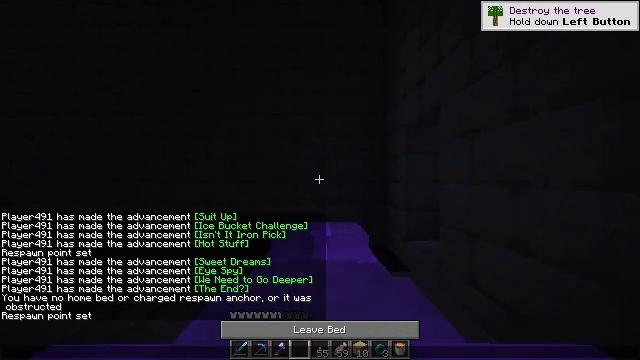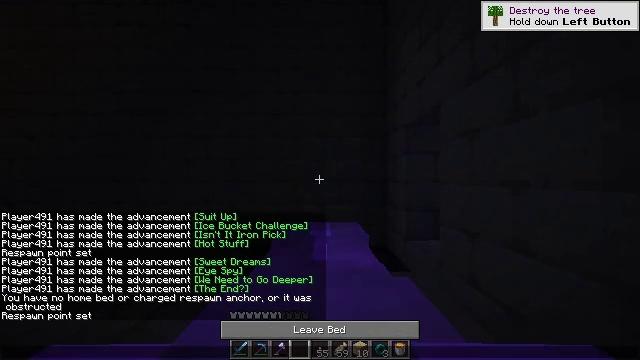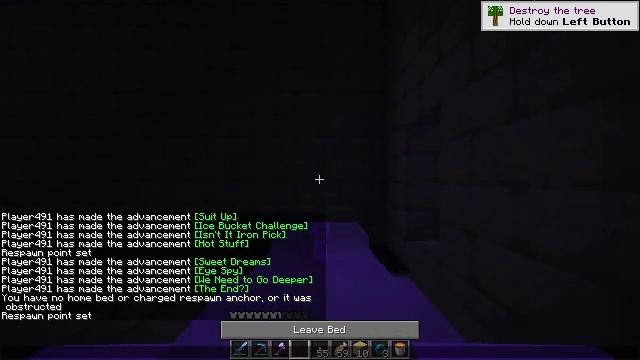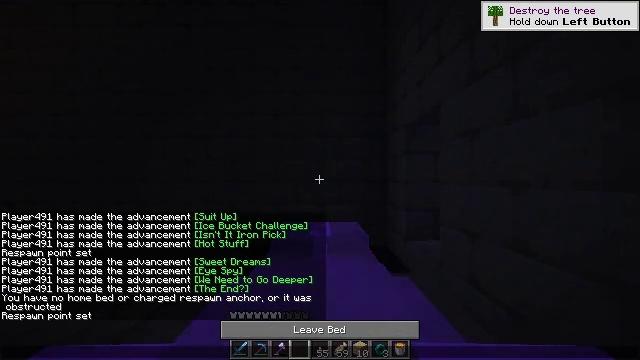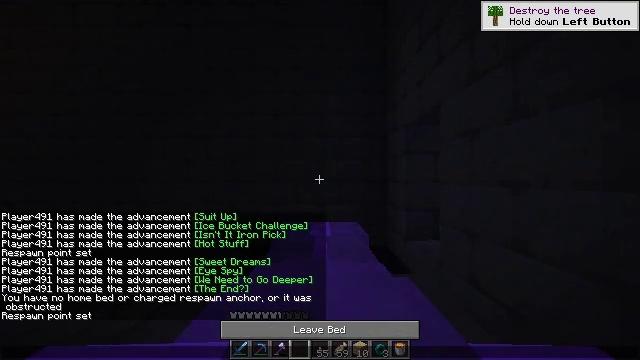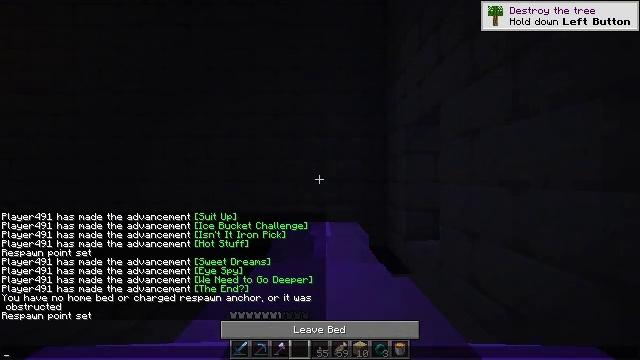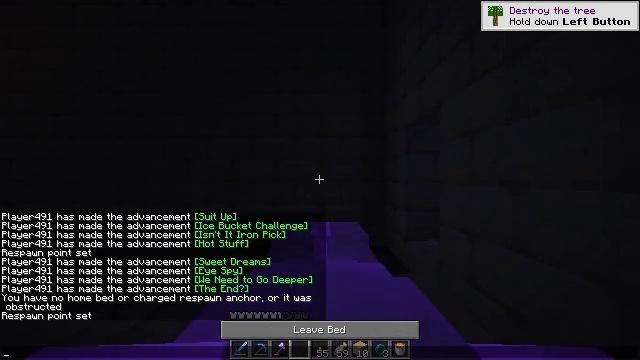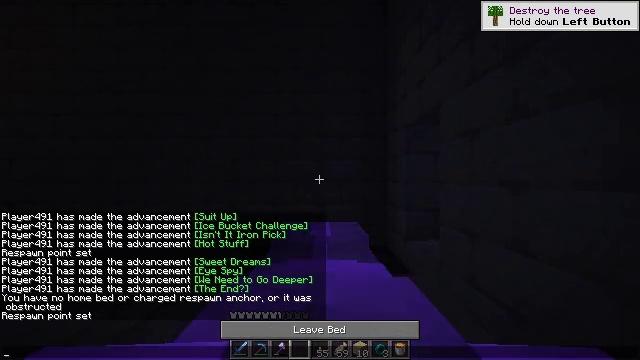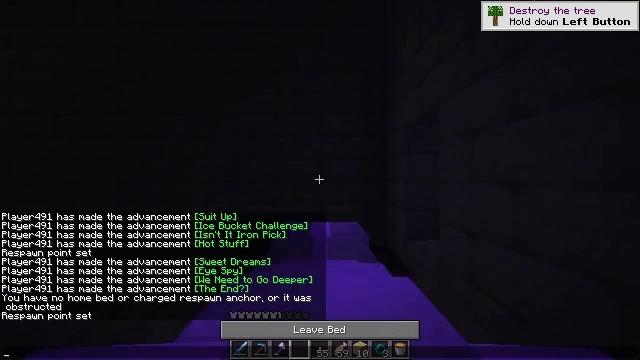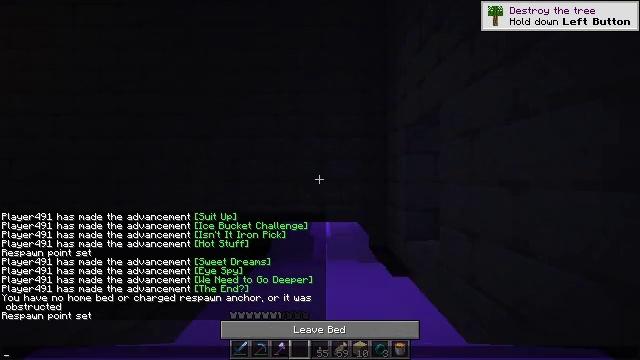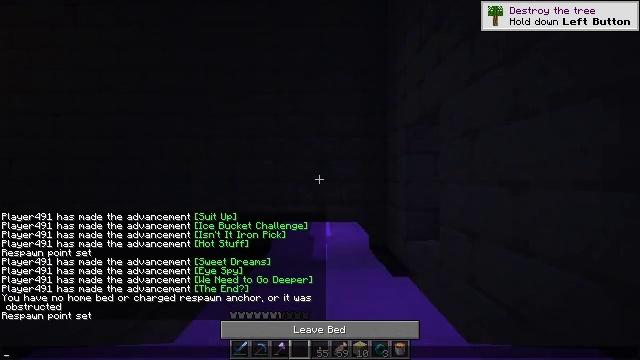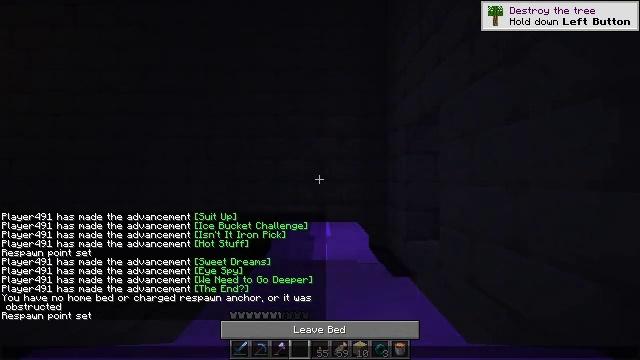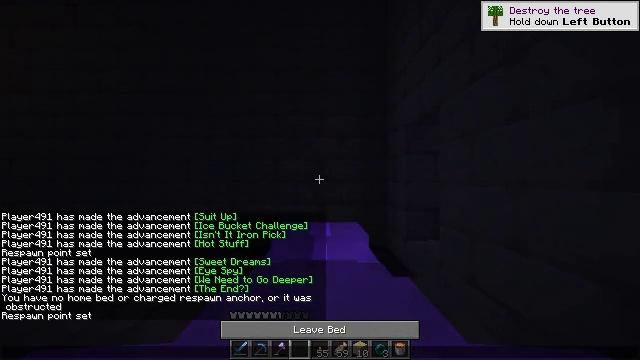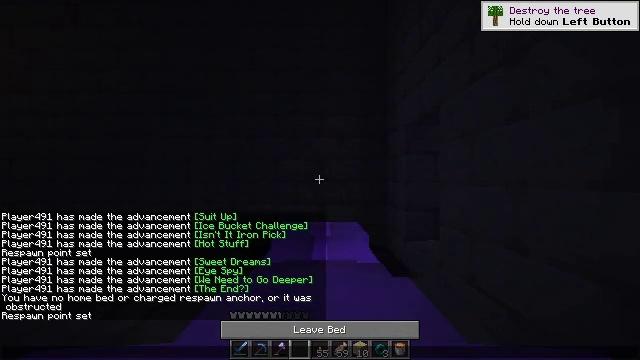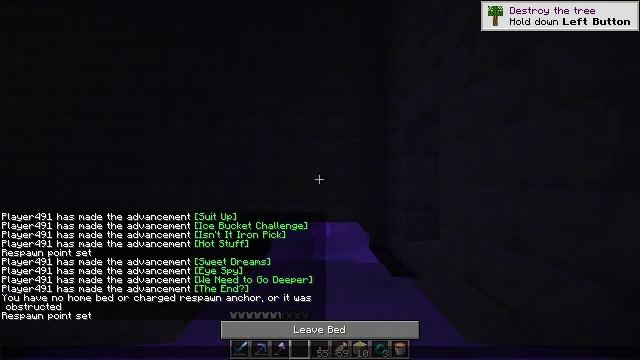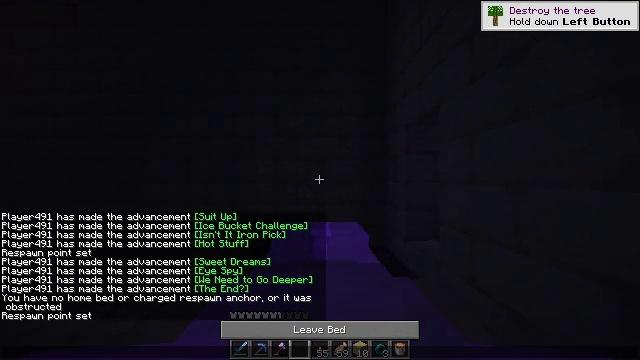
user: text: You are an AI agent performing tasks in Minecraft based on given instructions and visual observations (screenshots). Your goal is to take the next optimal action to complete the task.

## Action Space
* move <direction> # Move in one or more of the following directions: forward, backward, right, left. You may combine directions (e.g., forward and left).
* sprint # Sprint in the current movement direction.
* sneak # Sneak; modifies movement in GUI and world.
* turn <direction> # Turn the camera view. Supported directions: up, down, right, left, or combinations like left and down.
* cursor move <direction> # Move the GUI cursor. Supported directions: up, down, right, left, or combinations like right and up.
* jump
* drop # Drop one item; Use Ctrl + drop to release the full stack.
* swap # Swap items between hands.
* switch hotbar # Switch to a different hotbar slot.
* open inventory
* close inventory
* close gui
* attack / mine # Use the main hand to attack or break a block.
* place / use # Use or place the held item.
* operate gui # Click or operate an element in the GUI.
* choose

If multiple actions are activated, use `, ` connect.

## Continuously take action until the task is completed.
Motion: motion action
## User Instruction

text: Gather the black bed from your house.
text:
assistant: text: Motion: no_op
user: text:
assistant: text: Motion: no_op
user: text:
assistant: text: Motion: no_op
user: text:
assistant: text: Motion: no_op
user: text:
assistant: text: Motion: no_op
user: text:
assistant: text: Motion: no_op
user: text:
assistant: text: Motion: no_op
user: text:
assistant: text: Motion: no_op
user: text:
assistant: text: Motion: no_op
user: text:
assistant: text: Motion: no_op
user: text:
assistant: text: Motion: no_op
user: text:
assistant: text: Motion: no_op
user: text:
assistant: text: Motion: no_op
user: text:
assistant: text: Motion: no_op
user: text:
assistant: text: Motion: no_op
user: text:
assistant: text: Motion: no_op
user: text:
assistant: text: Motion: no_op
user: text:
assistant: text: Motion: no_op
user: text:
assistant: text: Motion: no_op
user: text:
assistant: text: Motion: no_op
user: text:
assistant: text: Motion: no_op
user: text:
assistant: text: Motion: no_op
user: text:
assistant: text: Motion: no_op
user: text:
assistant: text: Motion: no_op
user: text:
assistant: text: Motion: no_op
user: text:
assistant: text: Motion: no_op
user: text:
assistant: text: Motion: no_op
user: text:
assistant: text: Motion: no_op
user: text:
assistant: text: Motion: no_op
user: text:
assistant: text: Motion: no_op